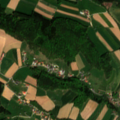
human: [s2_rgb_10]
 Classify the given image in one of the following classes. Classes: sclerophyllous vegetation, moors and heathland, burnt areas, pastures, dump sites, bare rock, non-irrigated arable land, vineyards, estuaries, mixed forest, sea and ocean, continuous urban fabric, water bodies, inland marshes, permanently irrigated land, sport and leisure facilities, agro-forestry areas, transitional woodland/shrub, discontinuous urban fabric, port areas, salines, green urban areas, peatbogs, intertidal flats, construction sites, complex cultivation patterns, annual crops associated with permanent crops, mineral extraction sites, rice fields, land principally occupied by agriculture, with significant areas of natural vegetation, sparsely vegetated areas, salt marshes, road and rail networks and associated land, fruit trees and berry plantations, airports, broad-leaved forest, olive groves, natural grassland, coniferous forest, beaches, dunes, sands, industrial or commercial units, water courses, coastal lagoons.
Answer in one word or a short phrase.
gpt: non-irrigated arable land, complex cultivation patterns, land principally occupied by agriculture, with significant areas of natural vegetation, mixed forest